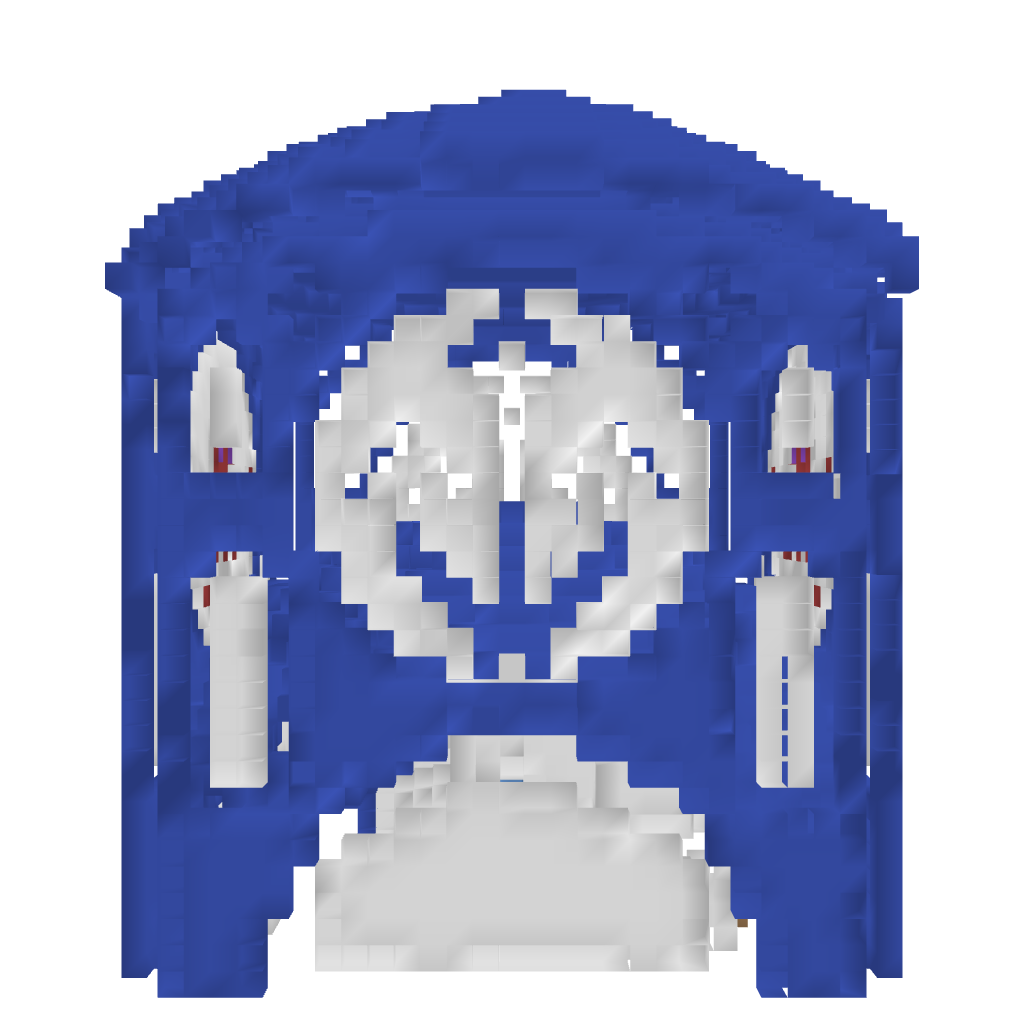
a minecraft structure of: Octopus Temple high quality